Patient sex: M
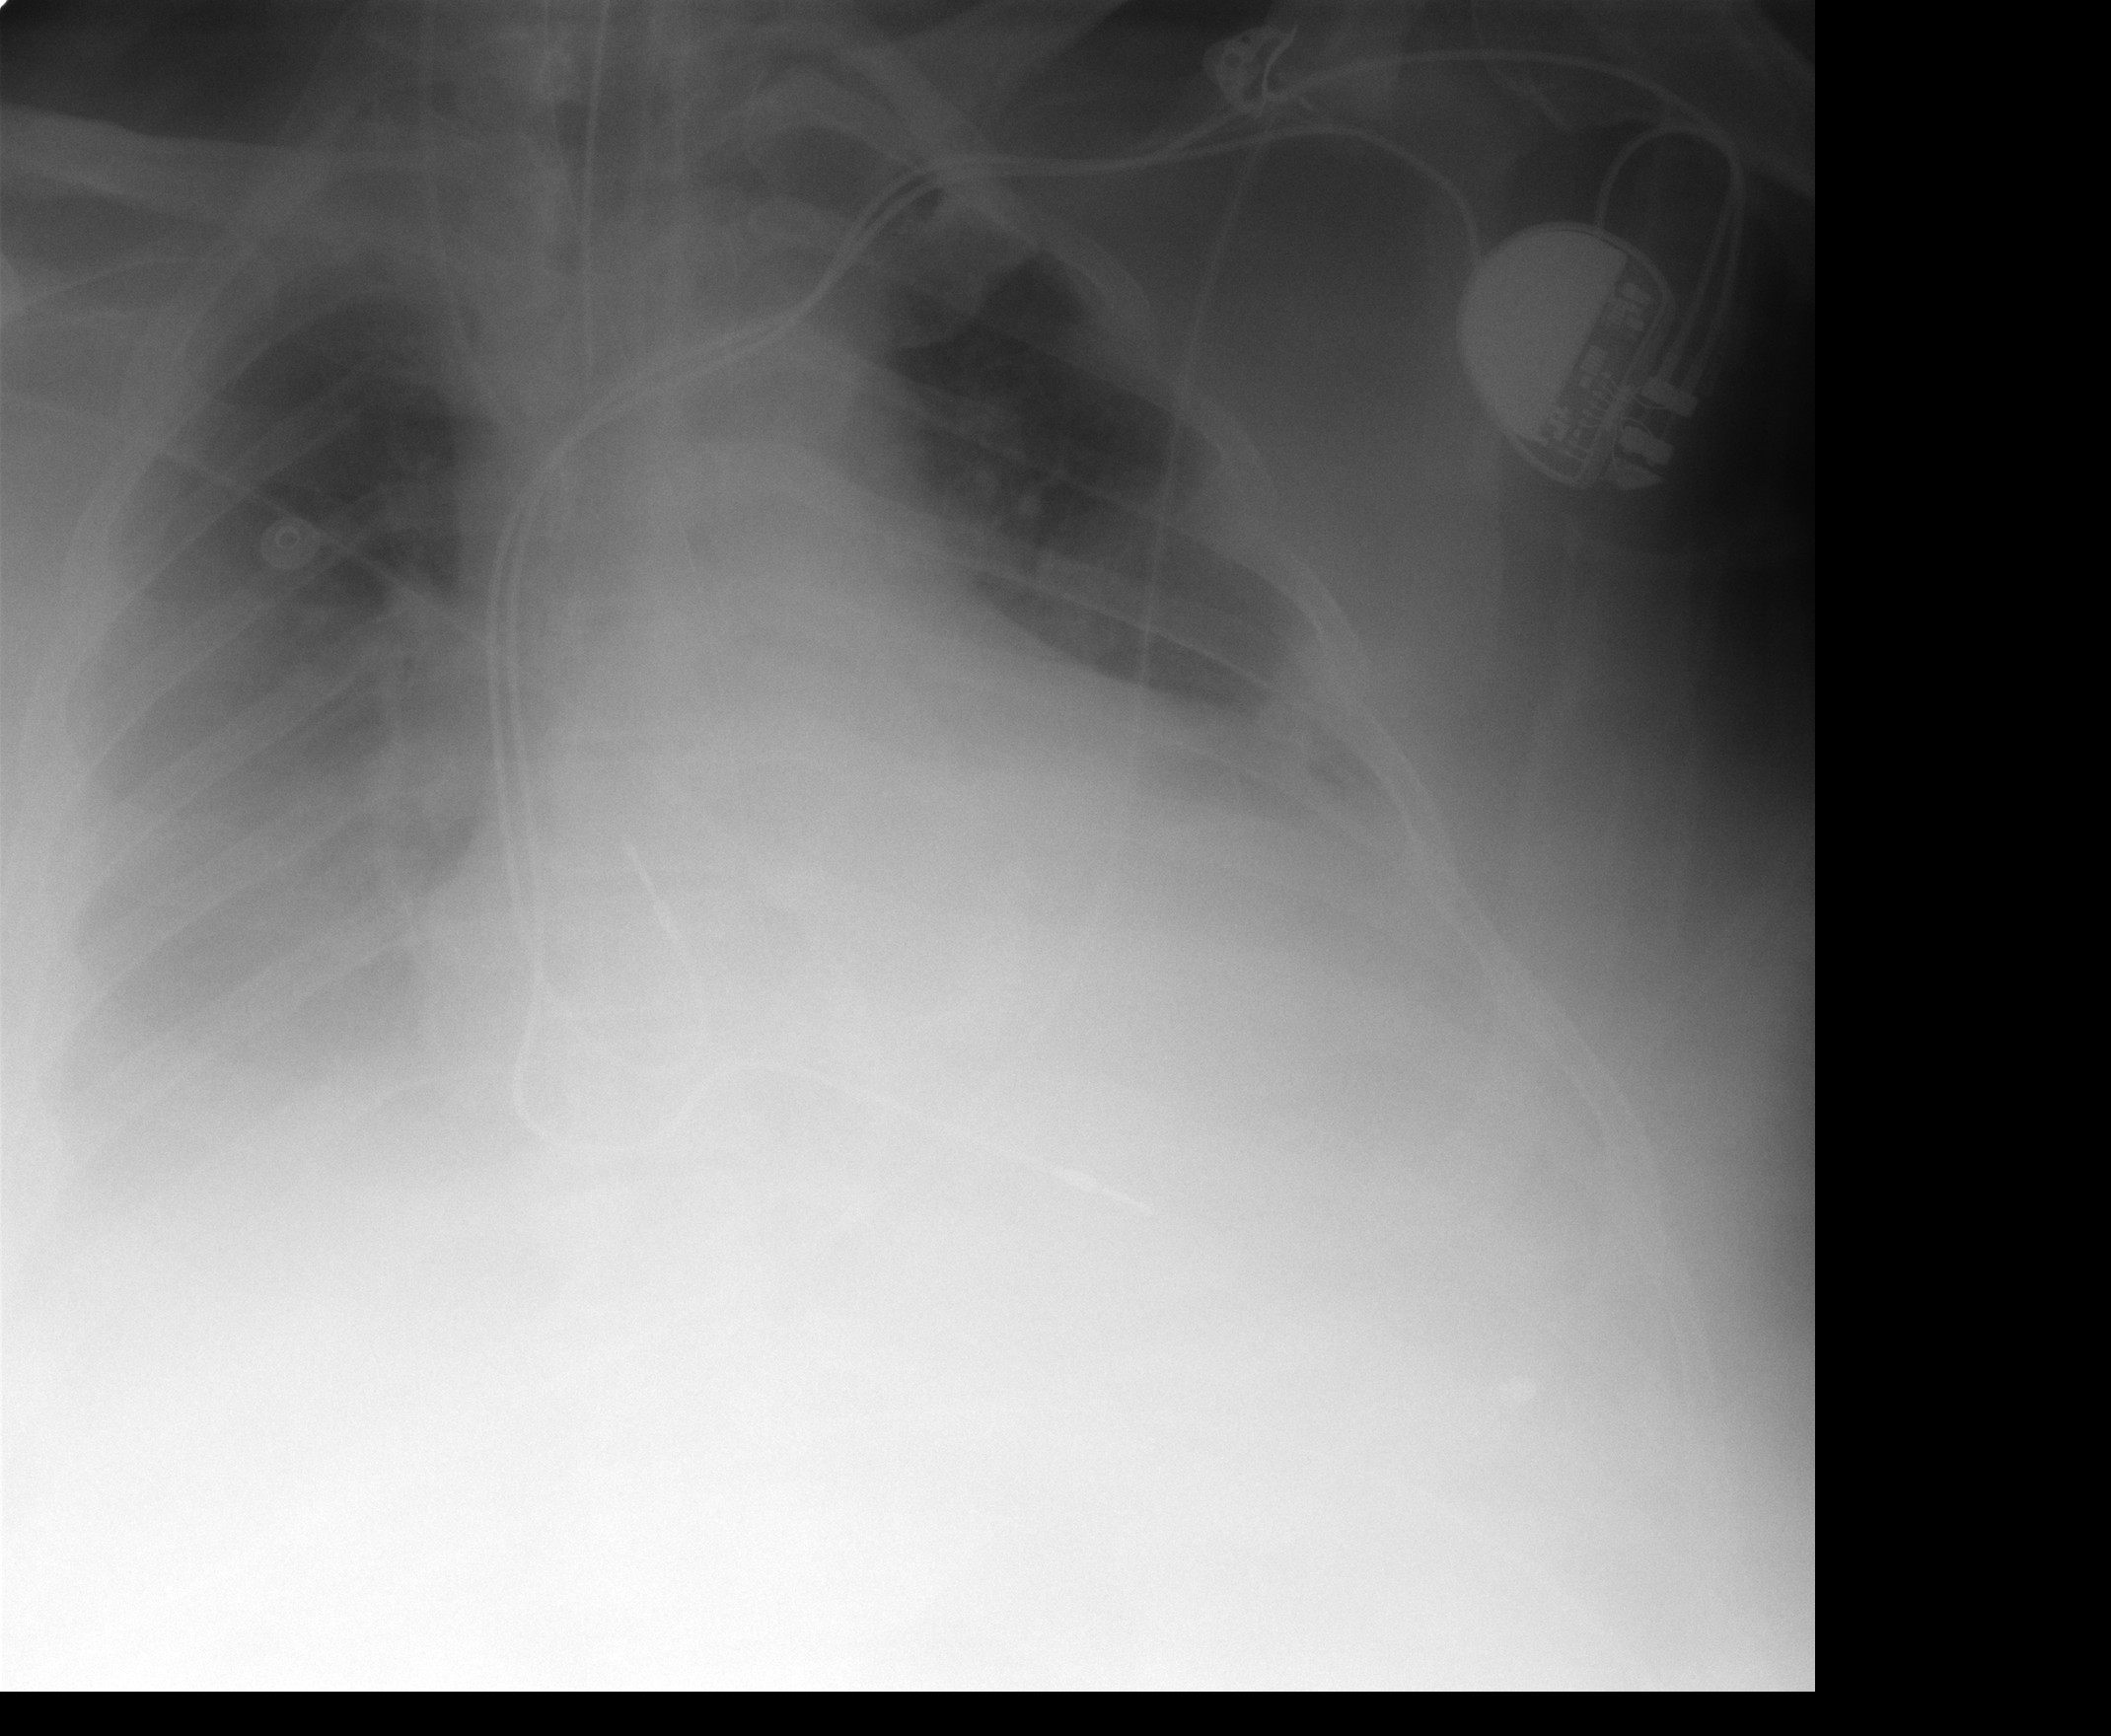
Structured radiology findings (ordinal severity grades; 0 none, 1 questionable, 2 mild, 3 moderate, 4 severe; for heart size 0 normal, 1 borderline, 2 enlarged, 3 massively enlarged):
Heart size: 2
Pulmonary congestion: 2
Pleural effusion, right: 3
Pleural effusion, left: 2
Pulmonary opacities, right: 1
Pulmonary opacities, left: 1
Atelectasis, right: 3
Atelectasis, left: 3